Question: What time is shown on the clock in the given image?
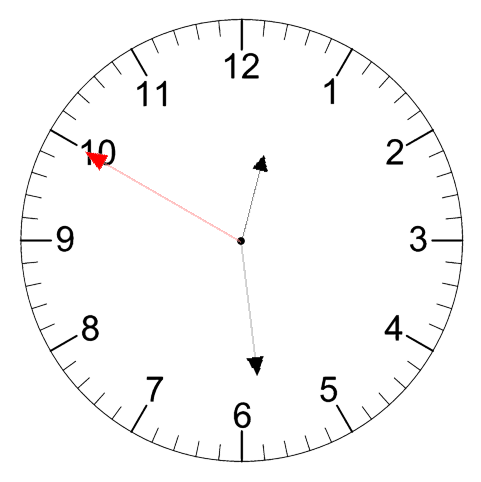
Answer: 12:28:50